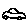
Label: car